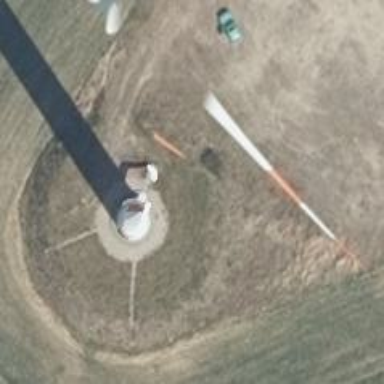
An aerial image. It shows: Wind generator of the horizontal axis type made by Vestas.